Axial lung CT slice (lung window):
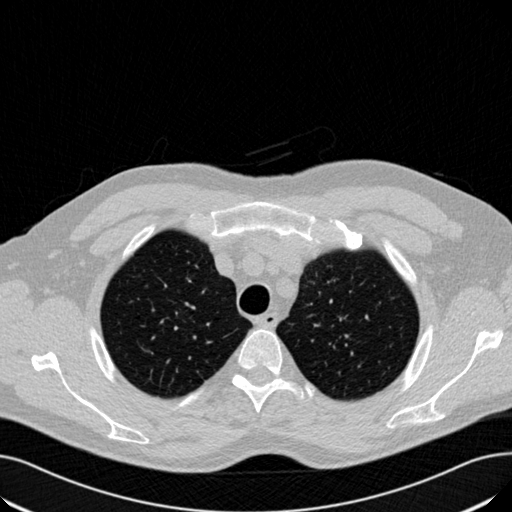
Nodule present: no